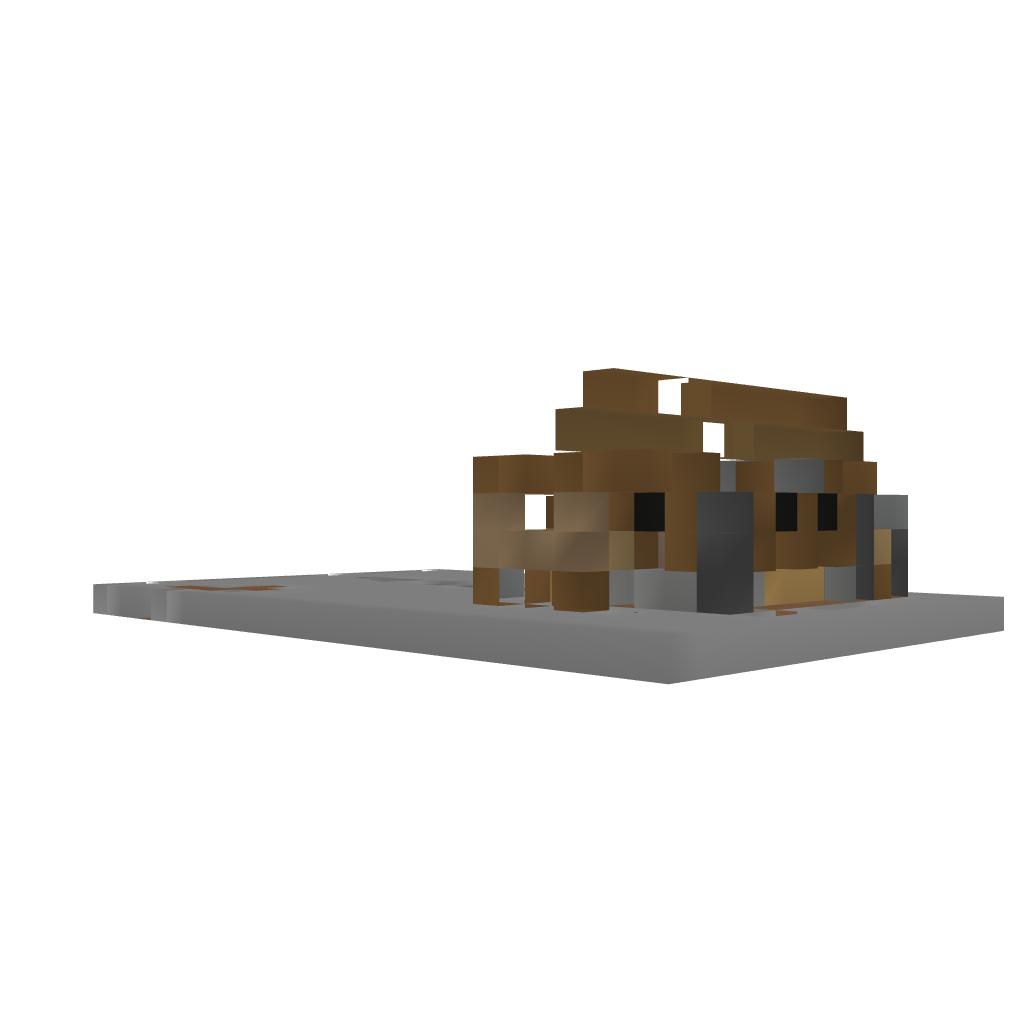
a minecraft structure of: Small House